七年级 · 算术
如图, 数轴上点 $M$ 表示的数可能是 $(\quad)$

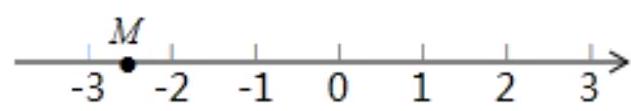
A. 1.5
B. -1.6
C. -2.6
D. 2.6
答案: C
解析: 解: 根据数轴得: $-3<x<-2$,

则点 $M$ 表示的数可能为 -